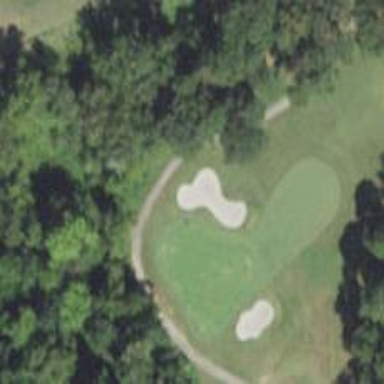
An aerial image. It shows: Asphalt service road used as golf cart path.